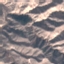
Land use / land cover class: HerbaceousVegetation